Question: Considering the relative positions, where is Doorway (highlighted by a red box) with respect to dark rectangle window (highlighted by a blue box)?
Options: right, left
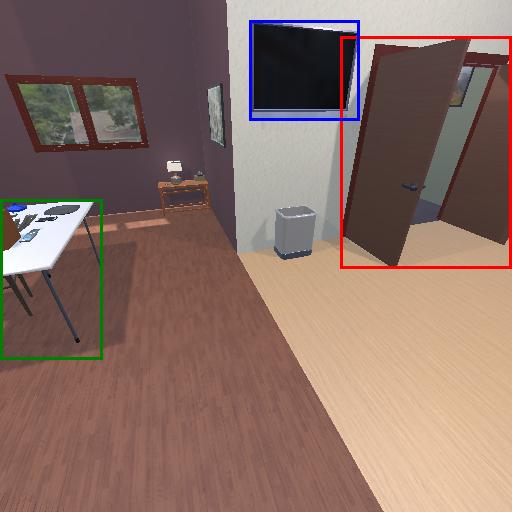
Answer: right